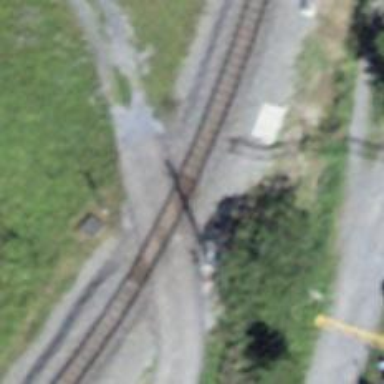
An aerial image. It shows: Railway level crossing.